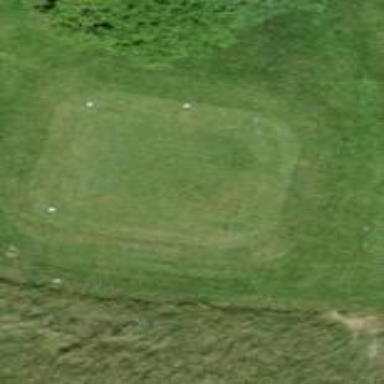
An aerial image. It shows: Grassy area designated as golf tee.